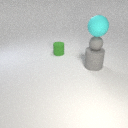
large gray rubber cylinder to the right of small green rubber cylinder